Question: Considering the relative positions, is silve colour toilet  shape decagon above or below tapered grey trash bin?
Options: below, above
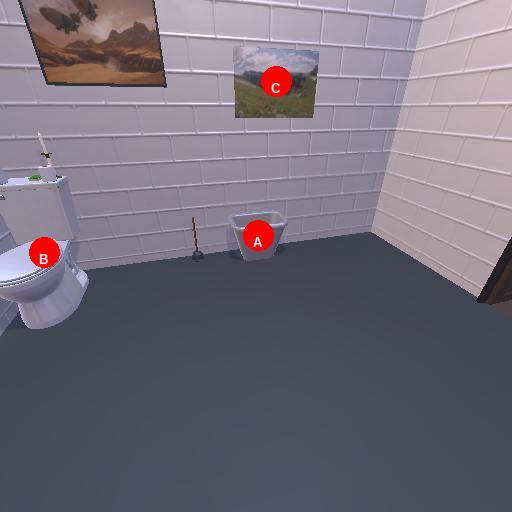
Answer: below